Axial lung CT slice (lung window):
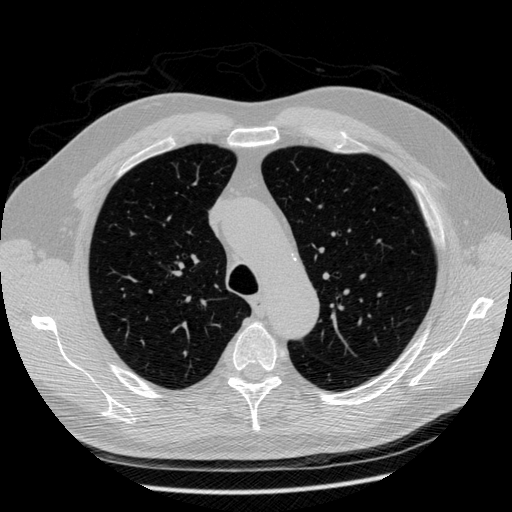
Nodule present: no